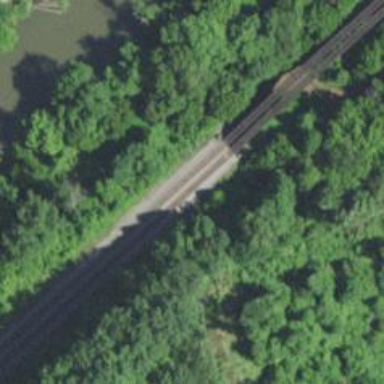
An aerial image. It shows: Bridge with 2 railway tracks crossing over it.